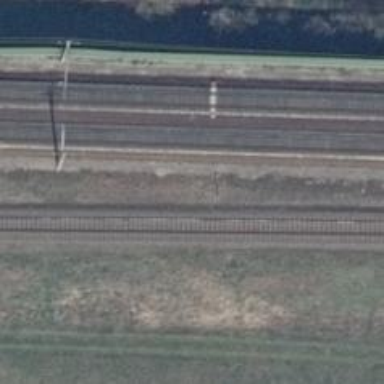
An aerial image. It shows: Solitary milestone along the railway.